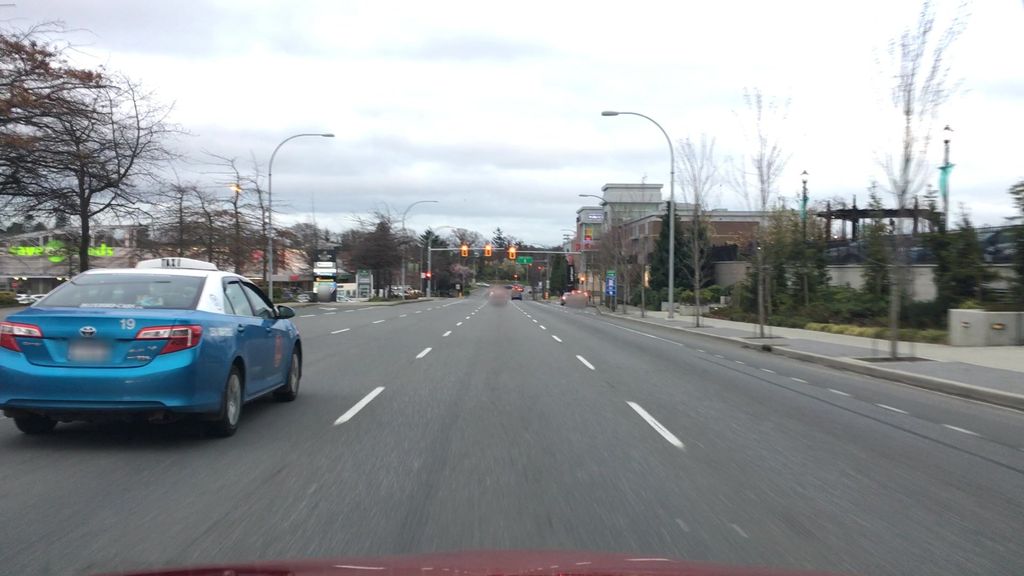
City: victoria